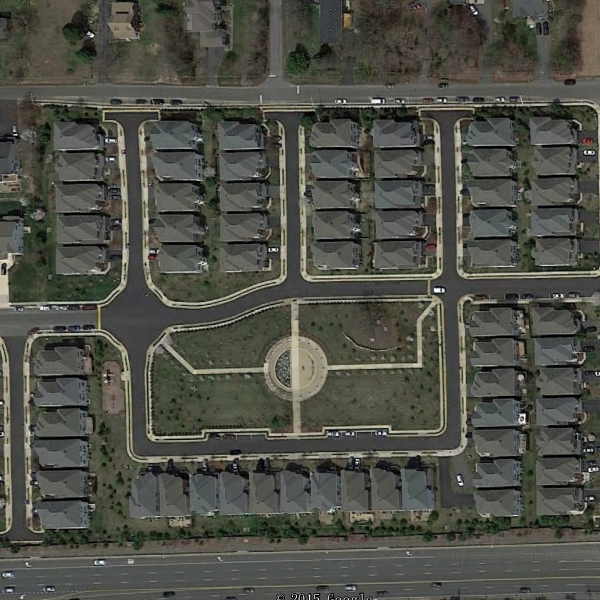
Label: DenseResidential